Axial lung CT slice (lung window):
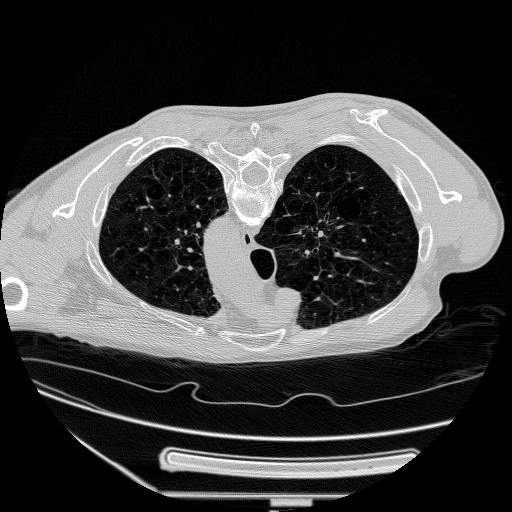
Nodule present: no